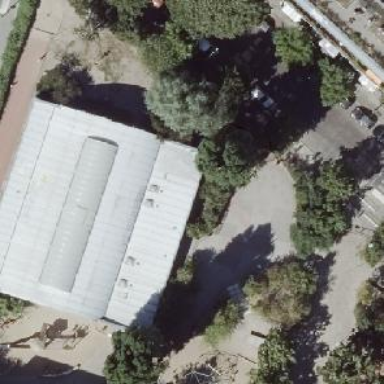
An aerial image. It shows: Round-roofed sports hall.